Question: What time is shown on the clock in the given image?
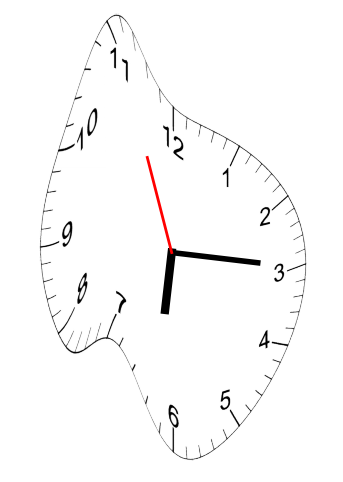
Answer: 06:14:56